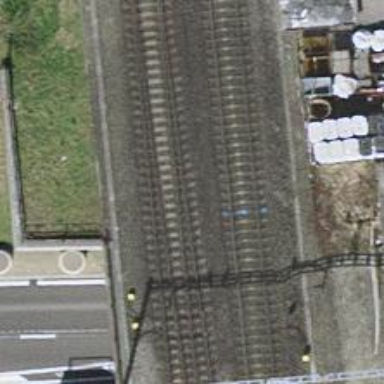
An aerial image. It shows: Railway bridge with electrified contact lines. It is siding with one track.